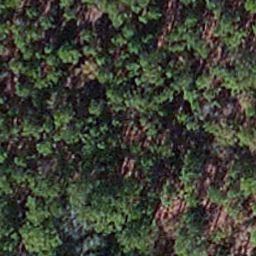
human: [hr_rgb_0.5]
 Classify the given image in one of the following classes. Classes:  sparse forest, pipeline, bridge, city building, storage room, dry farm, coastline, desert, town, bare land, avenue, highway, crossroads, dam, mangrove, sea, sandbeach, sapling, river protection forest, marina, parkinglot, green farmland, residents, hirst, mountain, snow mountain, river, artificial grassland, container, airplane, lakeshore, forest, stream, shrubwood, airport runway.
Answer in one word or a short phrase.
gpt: sapling